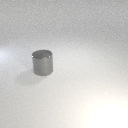
large gray metal cylinder